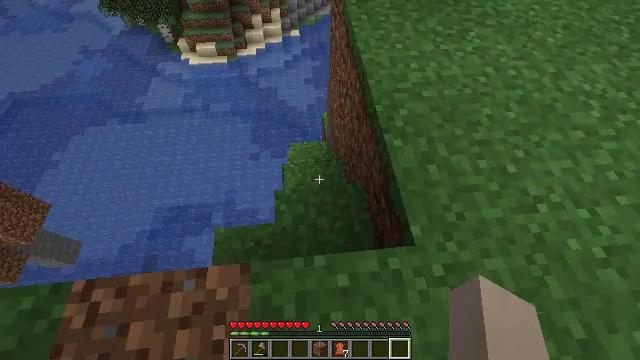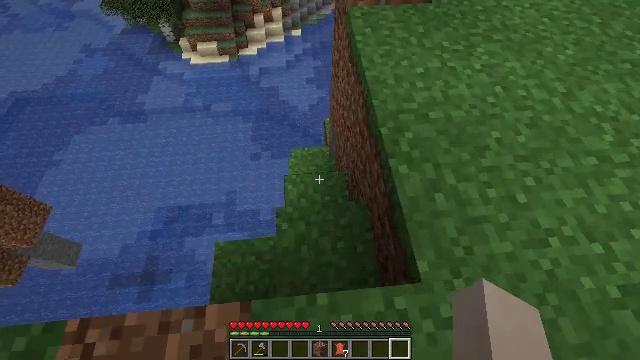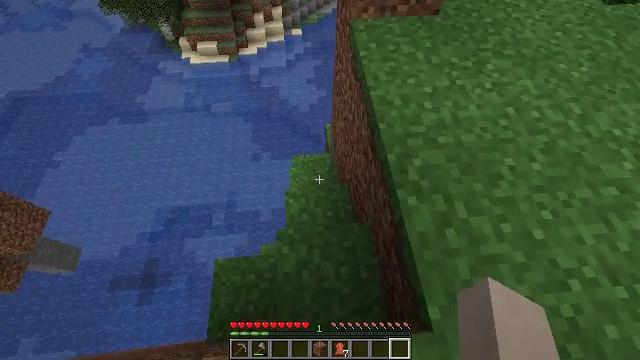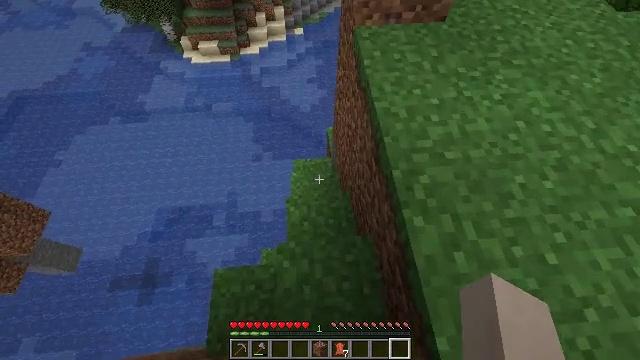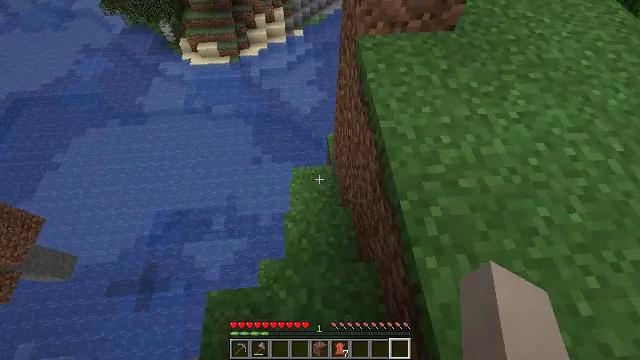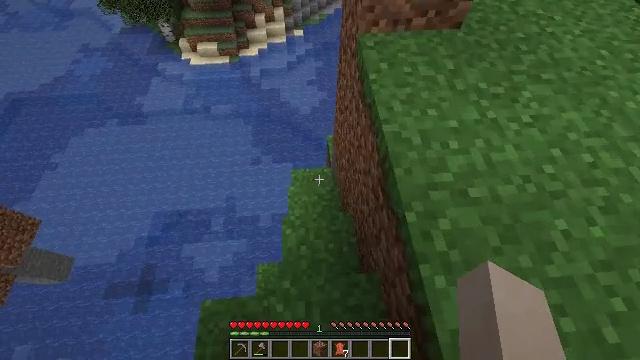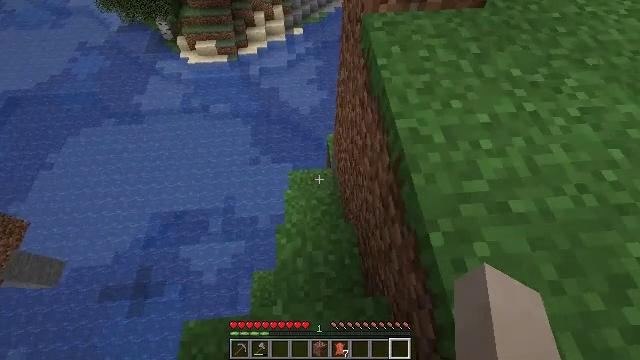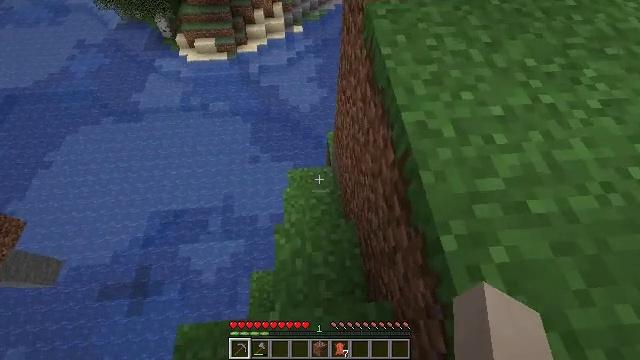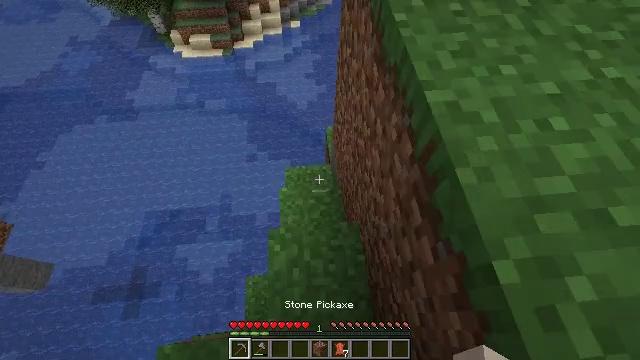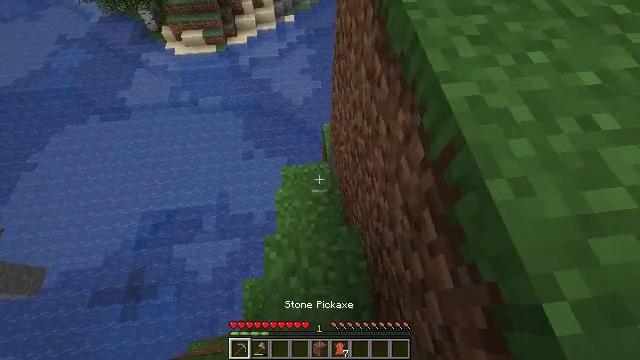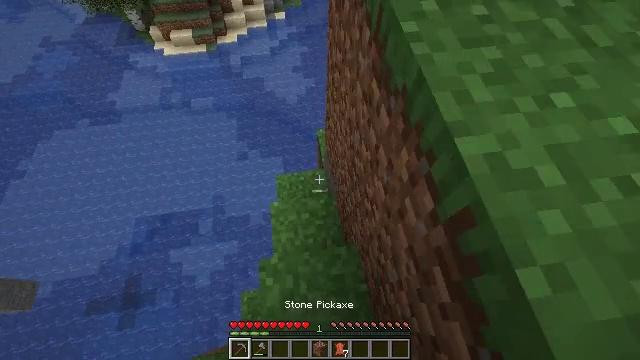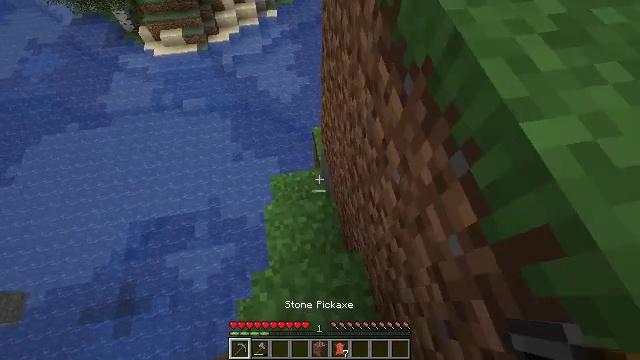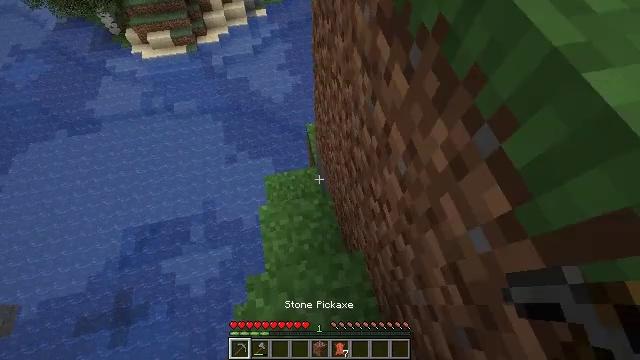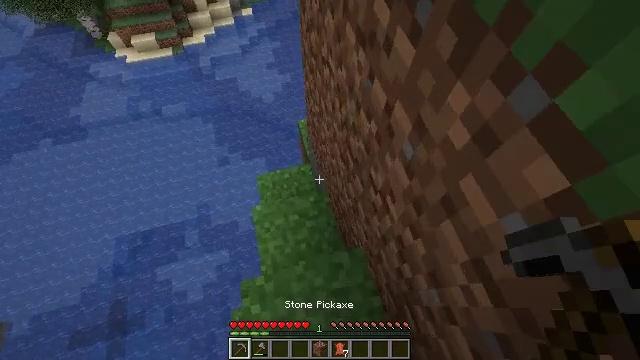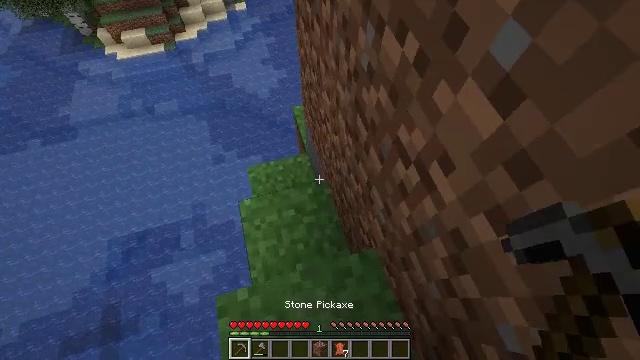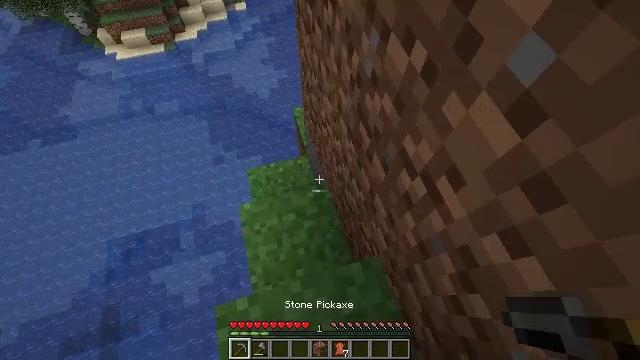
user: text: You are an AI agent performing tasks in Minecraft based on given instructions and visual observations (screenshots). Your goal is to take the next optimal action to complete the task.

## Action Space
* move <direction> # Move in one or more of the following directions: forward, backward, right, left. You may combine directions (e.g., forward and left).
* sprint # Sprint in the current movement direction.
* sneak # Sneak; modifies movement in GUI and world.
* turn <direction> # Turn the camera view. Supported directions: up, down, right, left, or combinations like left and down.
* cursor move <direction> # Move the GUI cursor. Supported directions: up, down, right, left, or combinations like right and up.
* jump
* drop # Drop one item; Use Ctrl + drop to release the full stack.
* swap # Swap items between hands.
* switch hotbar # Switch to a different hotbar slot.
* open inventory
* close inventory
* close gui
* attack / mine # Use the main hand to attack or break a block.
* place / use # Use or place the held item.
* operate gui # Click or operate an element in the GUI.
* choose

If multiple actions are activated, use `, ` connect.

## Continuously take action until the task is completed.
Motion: motion action
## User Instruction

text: Break the coal ore to collect coal.
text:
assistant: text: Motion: move forward
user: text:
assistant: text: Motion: move forward
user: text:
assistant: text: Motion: move forward
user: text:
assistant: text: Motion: move forward
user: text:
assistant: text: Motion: move forward
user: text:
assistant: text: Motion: move forward
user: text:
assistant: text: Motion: move forward, switch to hotbar 1
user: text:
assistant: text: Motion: move forward, switch to hotbar 1
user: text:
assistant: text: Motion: move forward, turn right, switch to hotbar 1
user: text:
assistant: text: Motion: turn right
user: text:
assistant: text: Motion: turn right
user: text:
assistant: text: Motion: turn right
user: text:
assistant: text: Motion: turn right
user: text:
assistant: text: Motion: turn right
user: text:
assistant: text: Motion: no_op
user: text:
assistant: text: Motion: no_op
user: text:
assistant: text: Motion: move forward, turn left
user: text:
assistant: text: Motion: move forward
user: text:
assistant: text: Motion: move forward
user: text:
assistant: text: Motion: move forward
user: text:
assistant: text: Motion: move forward
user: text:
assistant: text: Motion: move forward
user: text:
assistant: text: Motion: move forward
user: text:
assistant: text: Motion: move forward
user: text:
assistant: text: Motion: no_op
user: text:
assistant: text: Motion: no_op
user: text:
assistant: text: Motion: no_op
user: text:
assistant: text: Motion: no_op
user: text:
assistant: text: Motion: no_op
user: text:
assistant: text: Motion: no_op